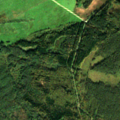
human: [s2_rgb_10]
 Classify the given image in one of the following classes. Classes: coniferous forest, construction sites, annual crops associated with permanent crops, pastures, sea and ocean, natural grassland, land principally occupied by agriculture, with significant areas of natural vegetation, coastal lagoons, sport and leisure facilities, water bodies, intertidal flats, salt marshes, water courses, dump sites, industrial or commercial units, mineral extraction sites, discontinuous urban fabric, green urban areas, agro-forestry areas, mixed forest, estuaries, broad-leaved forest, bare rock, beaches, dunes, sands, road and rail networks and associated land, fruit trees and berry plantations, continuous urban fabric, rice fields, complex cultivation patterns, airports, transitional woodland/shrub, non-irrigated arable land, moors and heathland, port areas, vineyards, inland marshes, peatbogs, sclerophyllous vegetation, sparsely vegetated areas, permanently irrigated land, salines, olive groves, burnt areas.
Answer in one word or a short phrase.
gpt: pastures, complex cultivation patterns, broad-leaved forest, coniferous forest, mixed forest